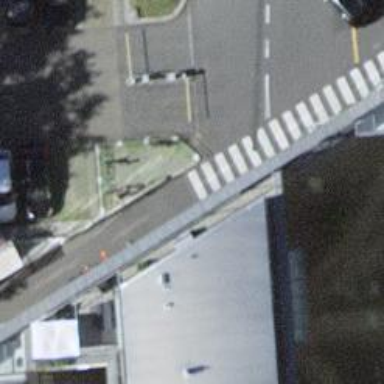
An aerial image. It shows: Bicycle parking area with wall loops.